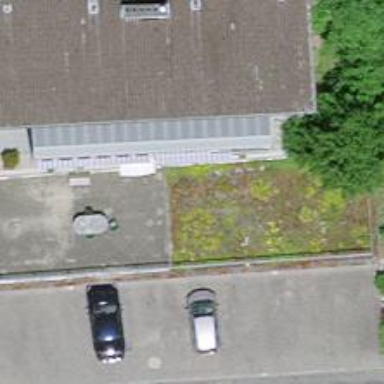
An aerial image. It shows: Garage building.